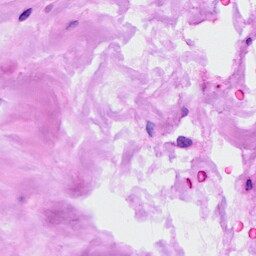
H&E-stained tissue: Ovarian